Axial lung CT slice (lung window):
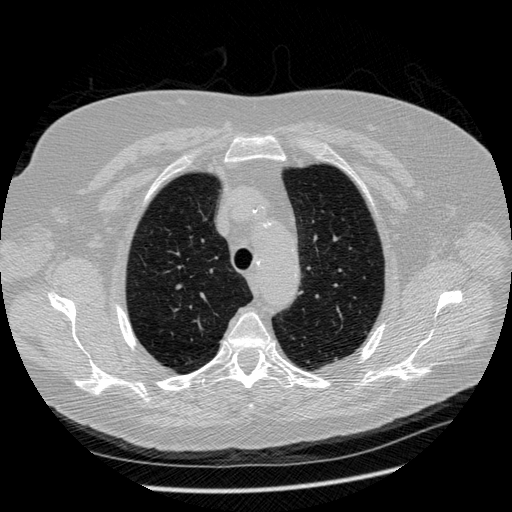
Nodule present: no